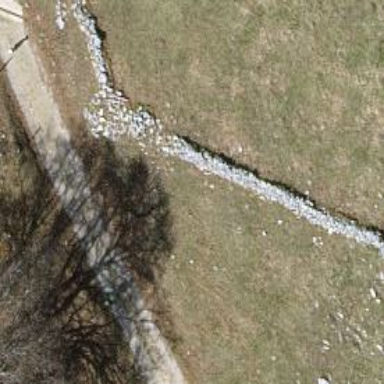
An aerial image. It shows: Wall is shown in the image.